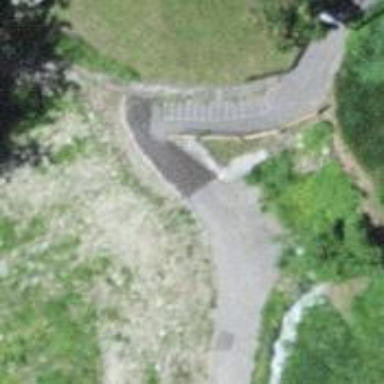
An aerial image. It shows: Asphalt path with excellent trail visibility.